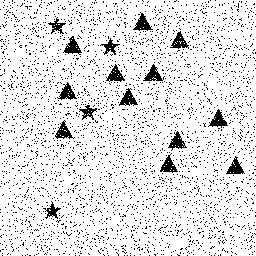
Squares: 0
Triangles: 12
Stars: 4
Total shapes: 16